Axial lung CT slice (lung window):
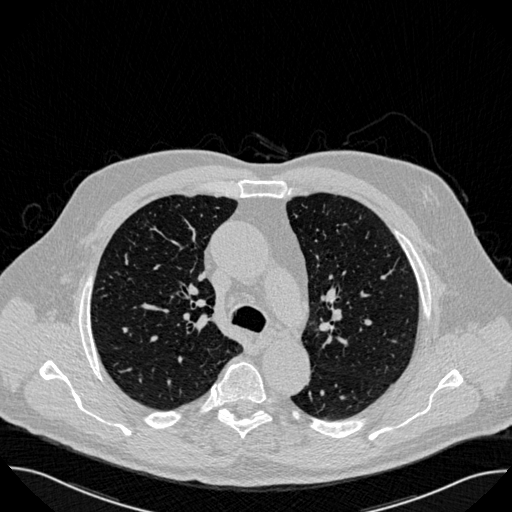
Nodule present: yes
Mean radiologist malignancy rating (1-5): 2.5